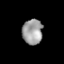
Tissue: lung
Cell type: Epithelial cells
Senescence score: 0.2294
Nuclear area (px): 497
Mean DAPI intensity: 158.435